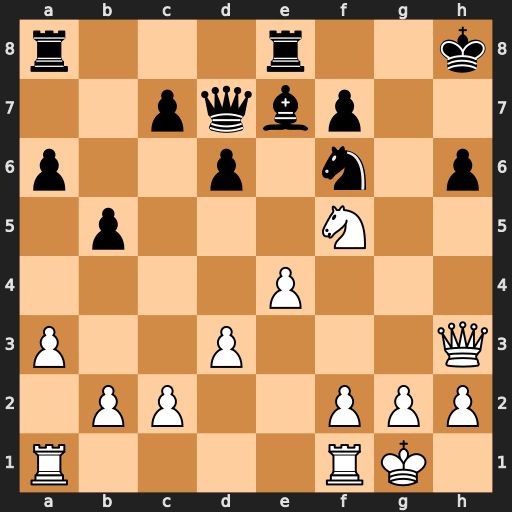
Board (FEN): r3r2k/2pqbp2/p2p1n1p/1p3N2/4P3/P2P3Q/1PP2PPP/R4RK1
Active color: w
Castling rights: -
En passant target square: -
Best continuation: Qxh6+ Nh7 Qg7#